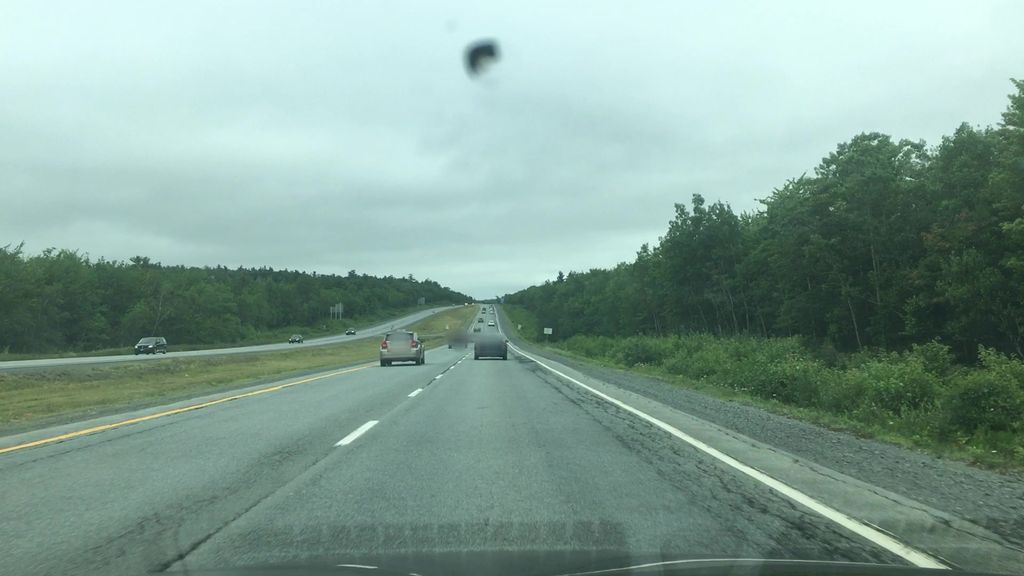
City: halifax